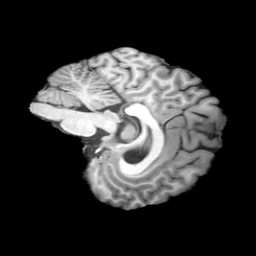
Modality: T1w
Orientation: sagittal